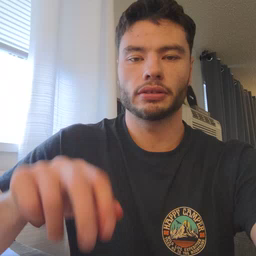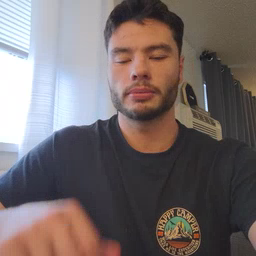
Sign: pajamas